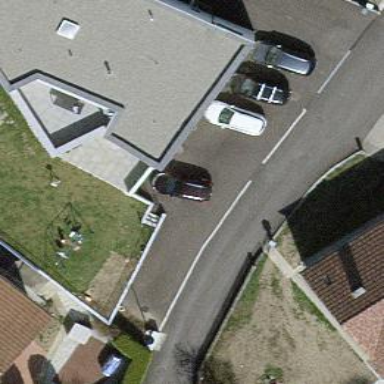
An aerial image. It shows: Street side parking area.